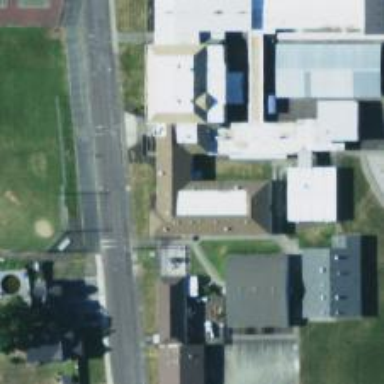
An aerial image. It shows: School.